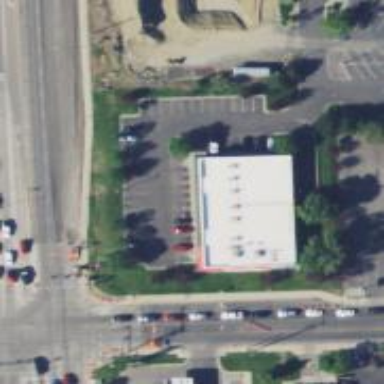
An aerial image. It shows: Post office.